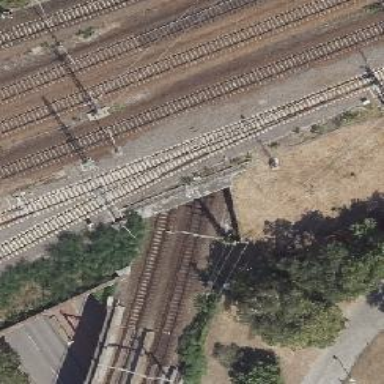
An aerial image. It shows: Rail yard with electrified contact lines for railway operations.